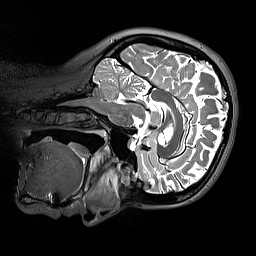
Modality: T2w
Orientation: sagittal
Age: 26
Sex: female
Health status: healthy
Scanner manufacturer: siemens
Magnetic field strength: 3 T
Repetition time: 3.2 s
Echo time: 0.412 s